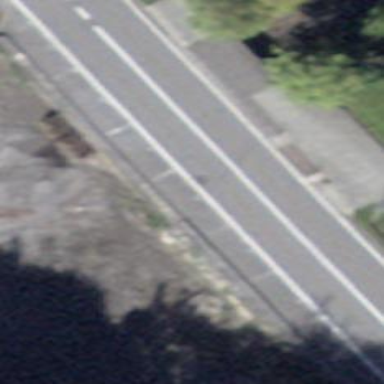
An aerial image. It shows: Asphalt parking lane.